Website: crate-barrel
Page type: account-selection
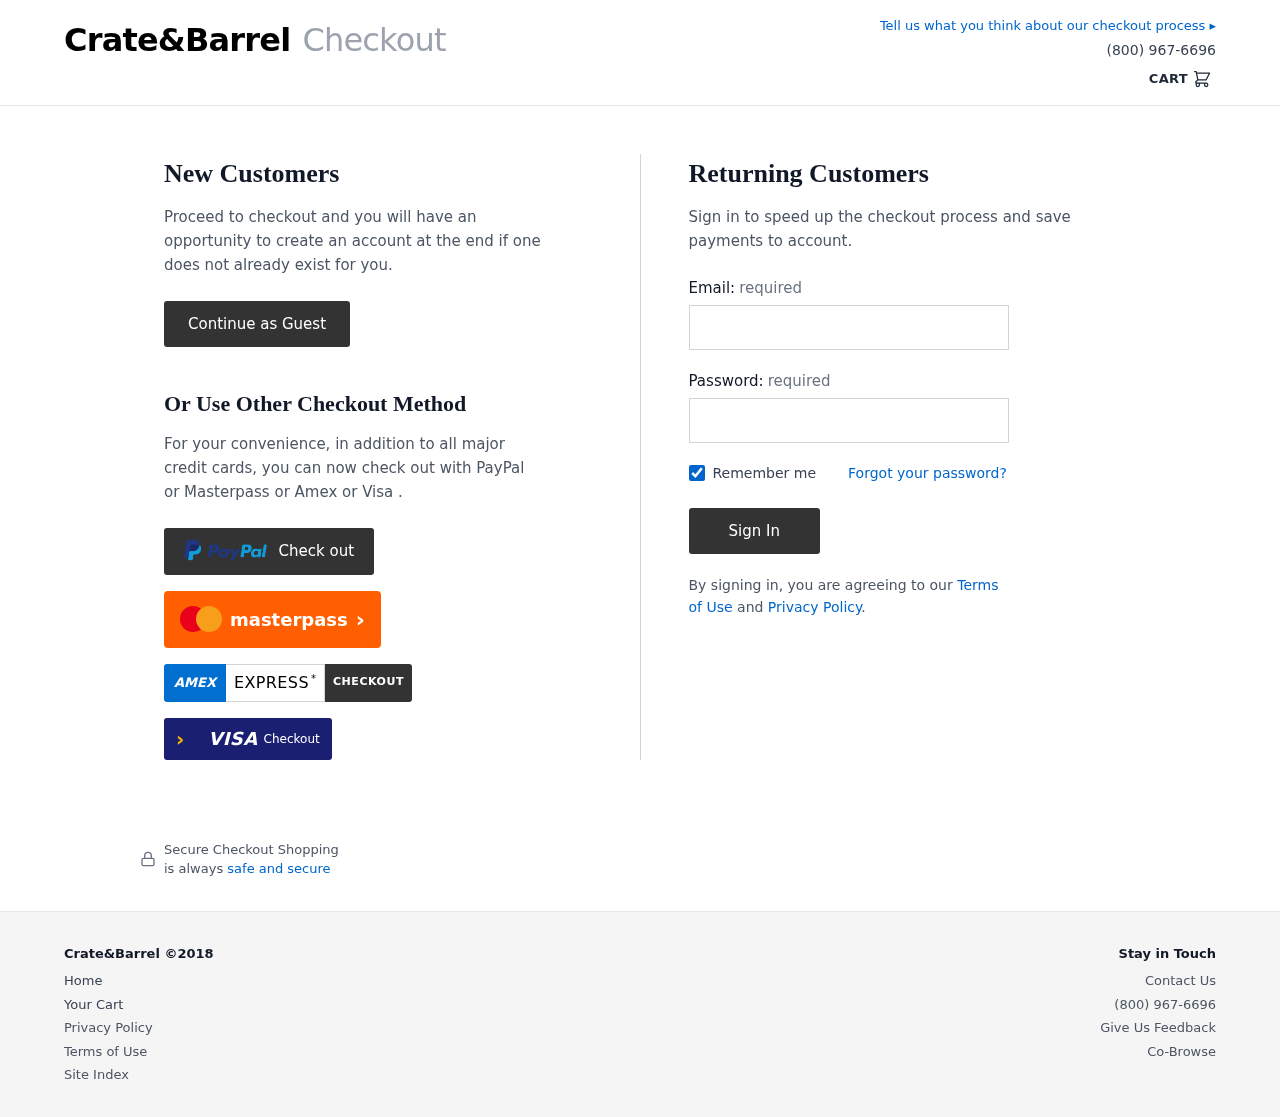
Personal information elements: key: PII_LOGIN_USERNAME
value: jonathan2725